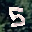
Label: 5